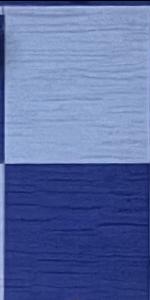
Label: Empty